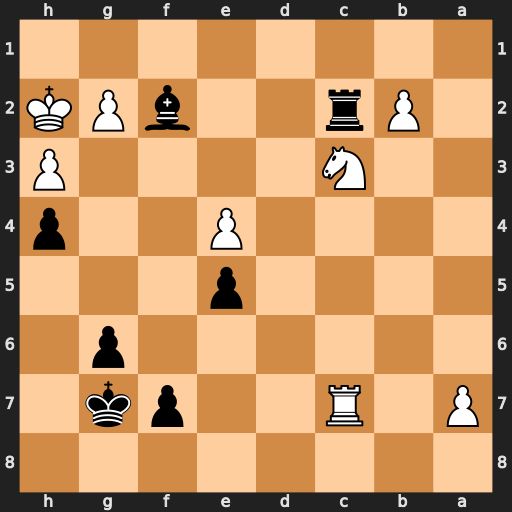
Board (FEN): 8/P1R2pk1/6p1/4p3/4P2p/2N4P/1Pr2bPK/8
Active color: b
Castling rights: -
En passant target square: -
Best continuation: Bg3+ Kg1 Rc1+ Nd1 Rxd1#